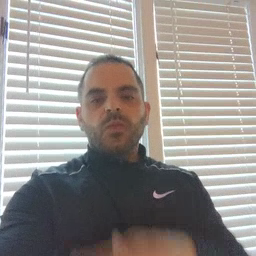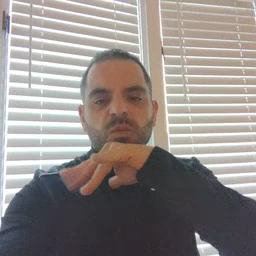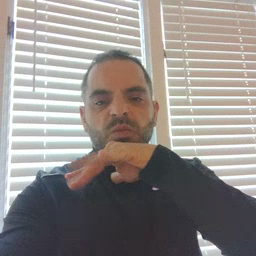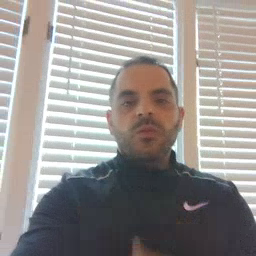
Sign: dirty